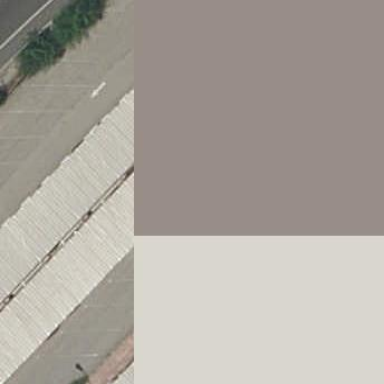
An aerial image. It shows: Parking aisle designated as service road.